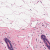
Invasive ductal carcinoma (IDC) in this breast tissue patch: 0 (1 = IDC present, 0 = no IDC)